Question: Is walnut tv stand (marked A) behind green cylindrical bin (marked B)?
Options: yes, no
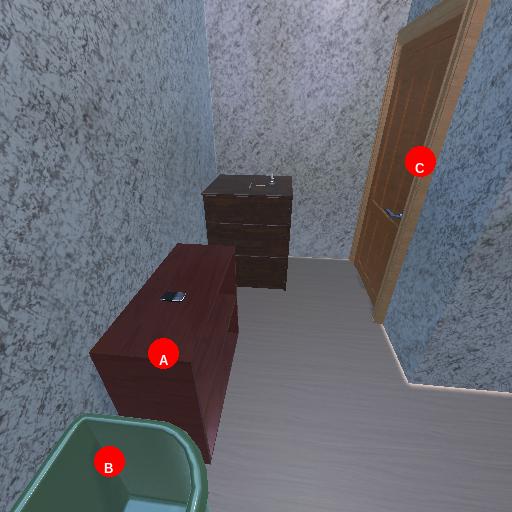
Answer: yes